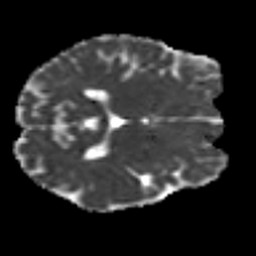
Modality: MD
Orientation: axial
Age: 46
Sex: male
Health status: ill
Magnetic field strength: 3 T
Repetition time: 9 s
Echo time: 0.093 s